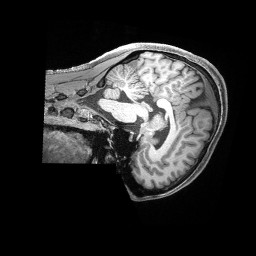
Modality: T1w
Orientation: sagittal
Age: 24
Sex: male
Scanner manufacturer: siemens
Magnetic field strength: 3 T
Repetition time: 2.4 s
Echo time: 0.00228 s